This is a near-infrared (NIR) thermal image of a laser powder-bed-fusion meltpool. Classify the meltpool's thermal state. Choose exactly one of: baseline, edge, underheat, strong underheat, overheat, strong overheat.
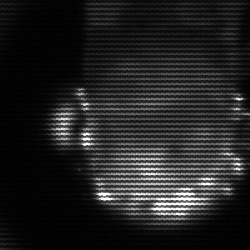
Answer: baseline